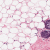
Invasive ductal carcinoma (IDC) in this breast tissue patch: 0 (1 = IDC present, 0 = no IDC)